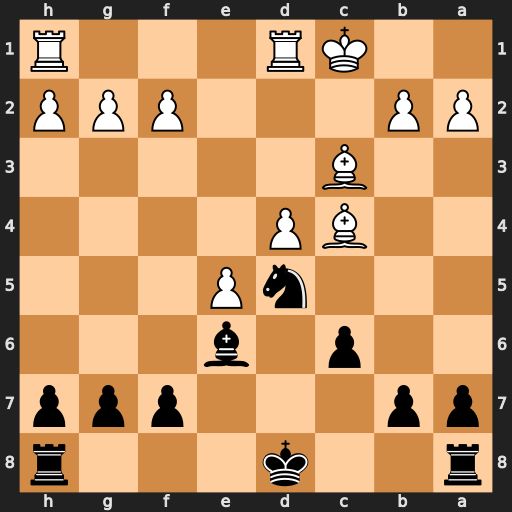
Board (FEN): r2k3r/pp3ppp/2p1b3/3nP3/2BP4/2B5/PP3PPP/2KR3R
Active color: b
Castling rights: -
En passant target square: -
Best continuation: Nxc3 Bxe6 Nxd1